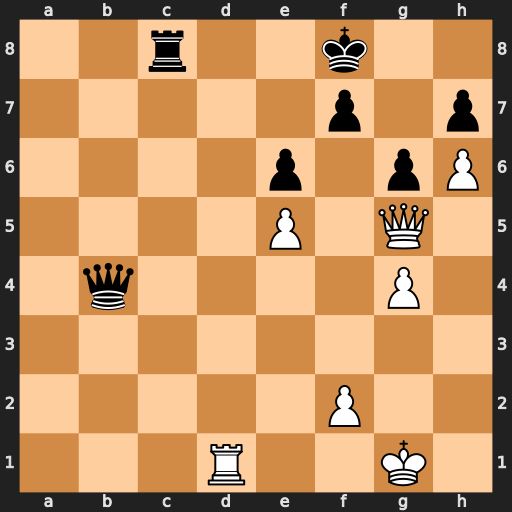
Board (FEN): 2r2k2/5p1p/4p1pP/4P1Q1/1q4P1/8/5P2/3R2K1
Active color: w
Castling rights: -
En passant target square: -
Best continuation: Rd8+ Rxd8 Qxd8#